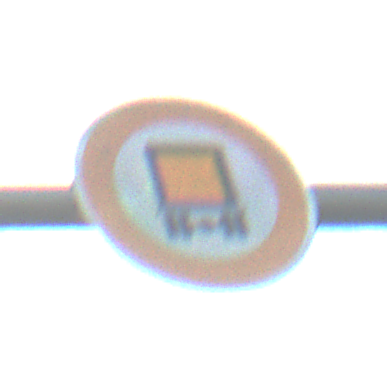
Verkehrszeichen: VerbotKennzeichnungspflichtigeKraftfahrzeugeGefaehrlicheGueter
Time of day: SunriseSunset
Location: Outdoor (Nature)
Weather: PartlyCloudy
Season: NotSpecified
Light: Natural